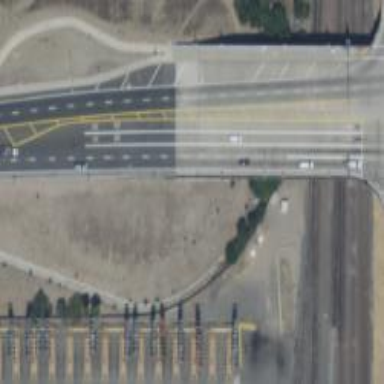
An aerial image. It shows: Primary highway with embankment.